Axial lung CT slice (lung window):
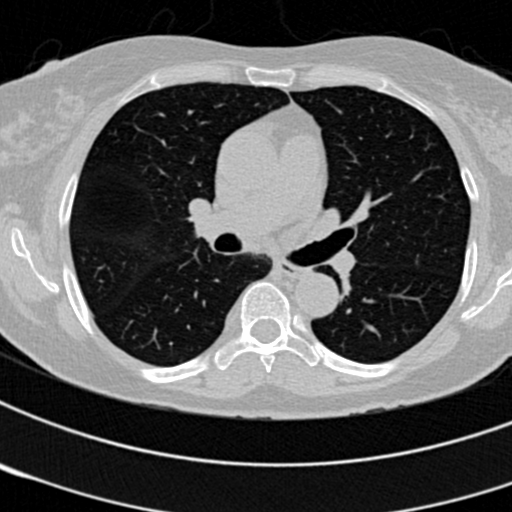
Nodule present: no